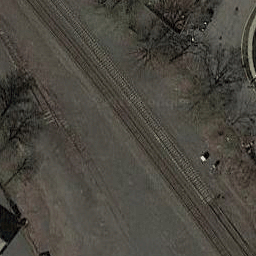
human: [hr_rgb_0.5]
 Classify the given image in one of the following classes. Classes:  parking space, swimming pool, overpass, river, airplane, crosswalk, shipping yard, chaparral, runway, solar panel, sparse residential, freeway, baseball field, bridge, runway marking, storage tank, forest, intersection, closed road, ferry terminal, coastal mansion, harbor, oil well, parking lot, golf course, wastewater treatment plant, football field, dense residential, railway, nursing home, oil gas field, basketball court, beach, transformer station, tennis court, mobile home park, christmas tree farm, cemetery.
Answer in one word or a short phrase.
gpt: railway